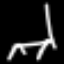
Label: chair